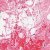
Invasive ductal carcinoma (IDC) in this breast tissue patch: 0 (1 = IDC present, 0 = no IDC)